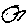
Label: bird